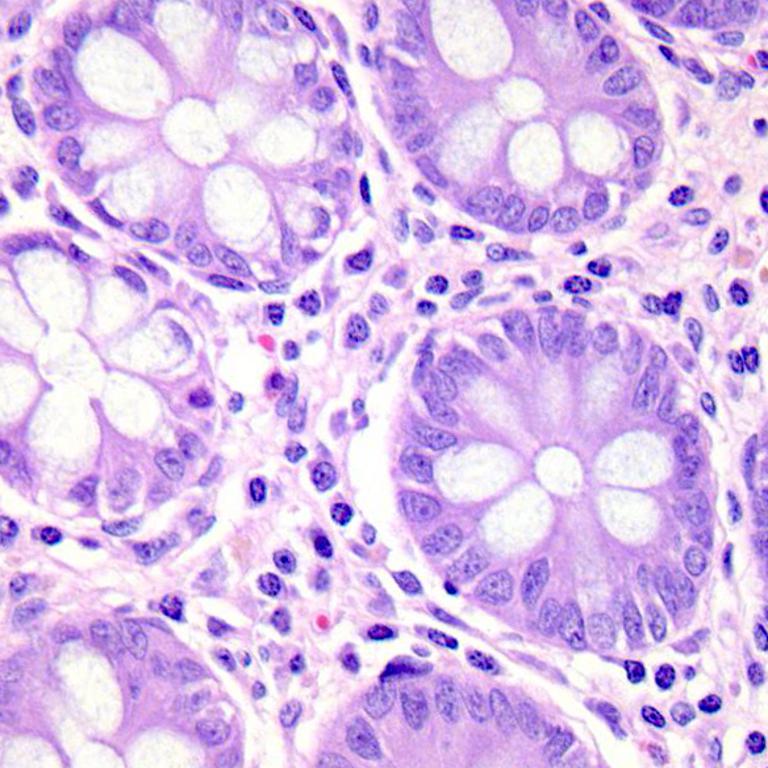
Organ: colon
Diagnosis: benign